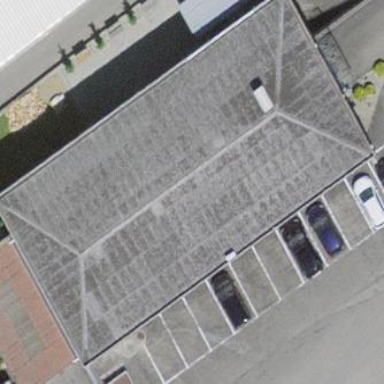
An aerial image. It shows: Industrial building.